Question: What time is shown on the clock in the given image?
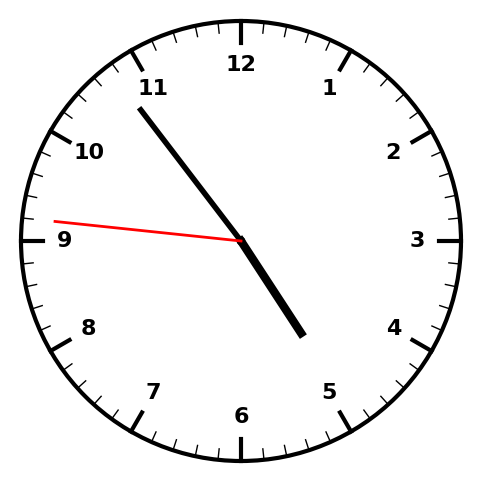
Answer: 04:53:46